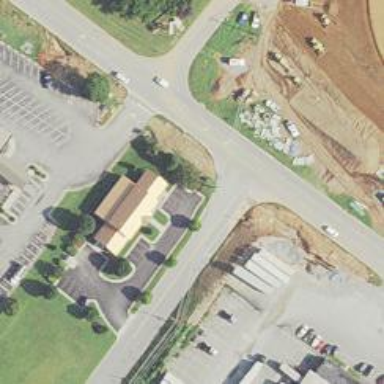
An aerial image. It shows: Veterinary facility.